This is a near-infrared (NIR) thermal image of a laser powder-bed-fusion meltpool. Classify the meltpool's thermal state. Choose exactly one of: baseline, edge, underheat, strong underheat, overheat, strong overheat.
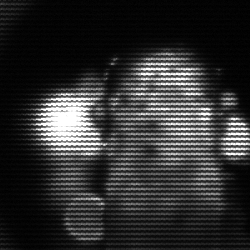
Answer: strong underheat